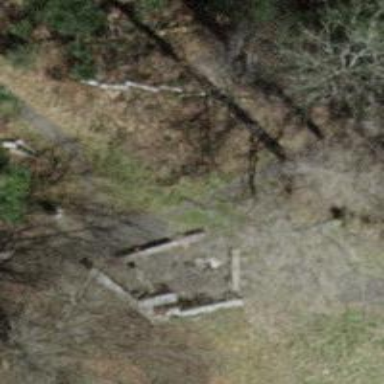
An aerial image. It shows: Bench for seating.